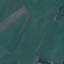
Label: Pasture